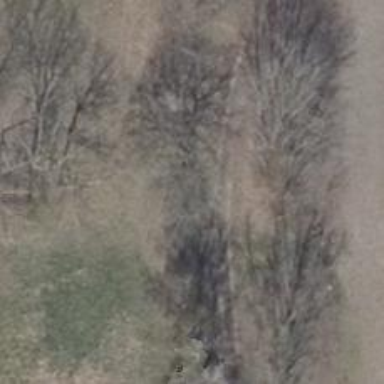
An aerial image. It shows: Row of deciduous broadleaved trees.